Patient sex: M
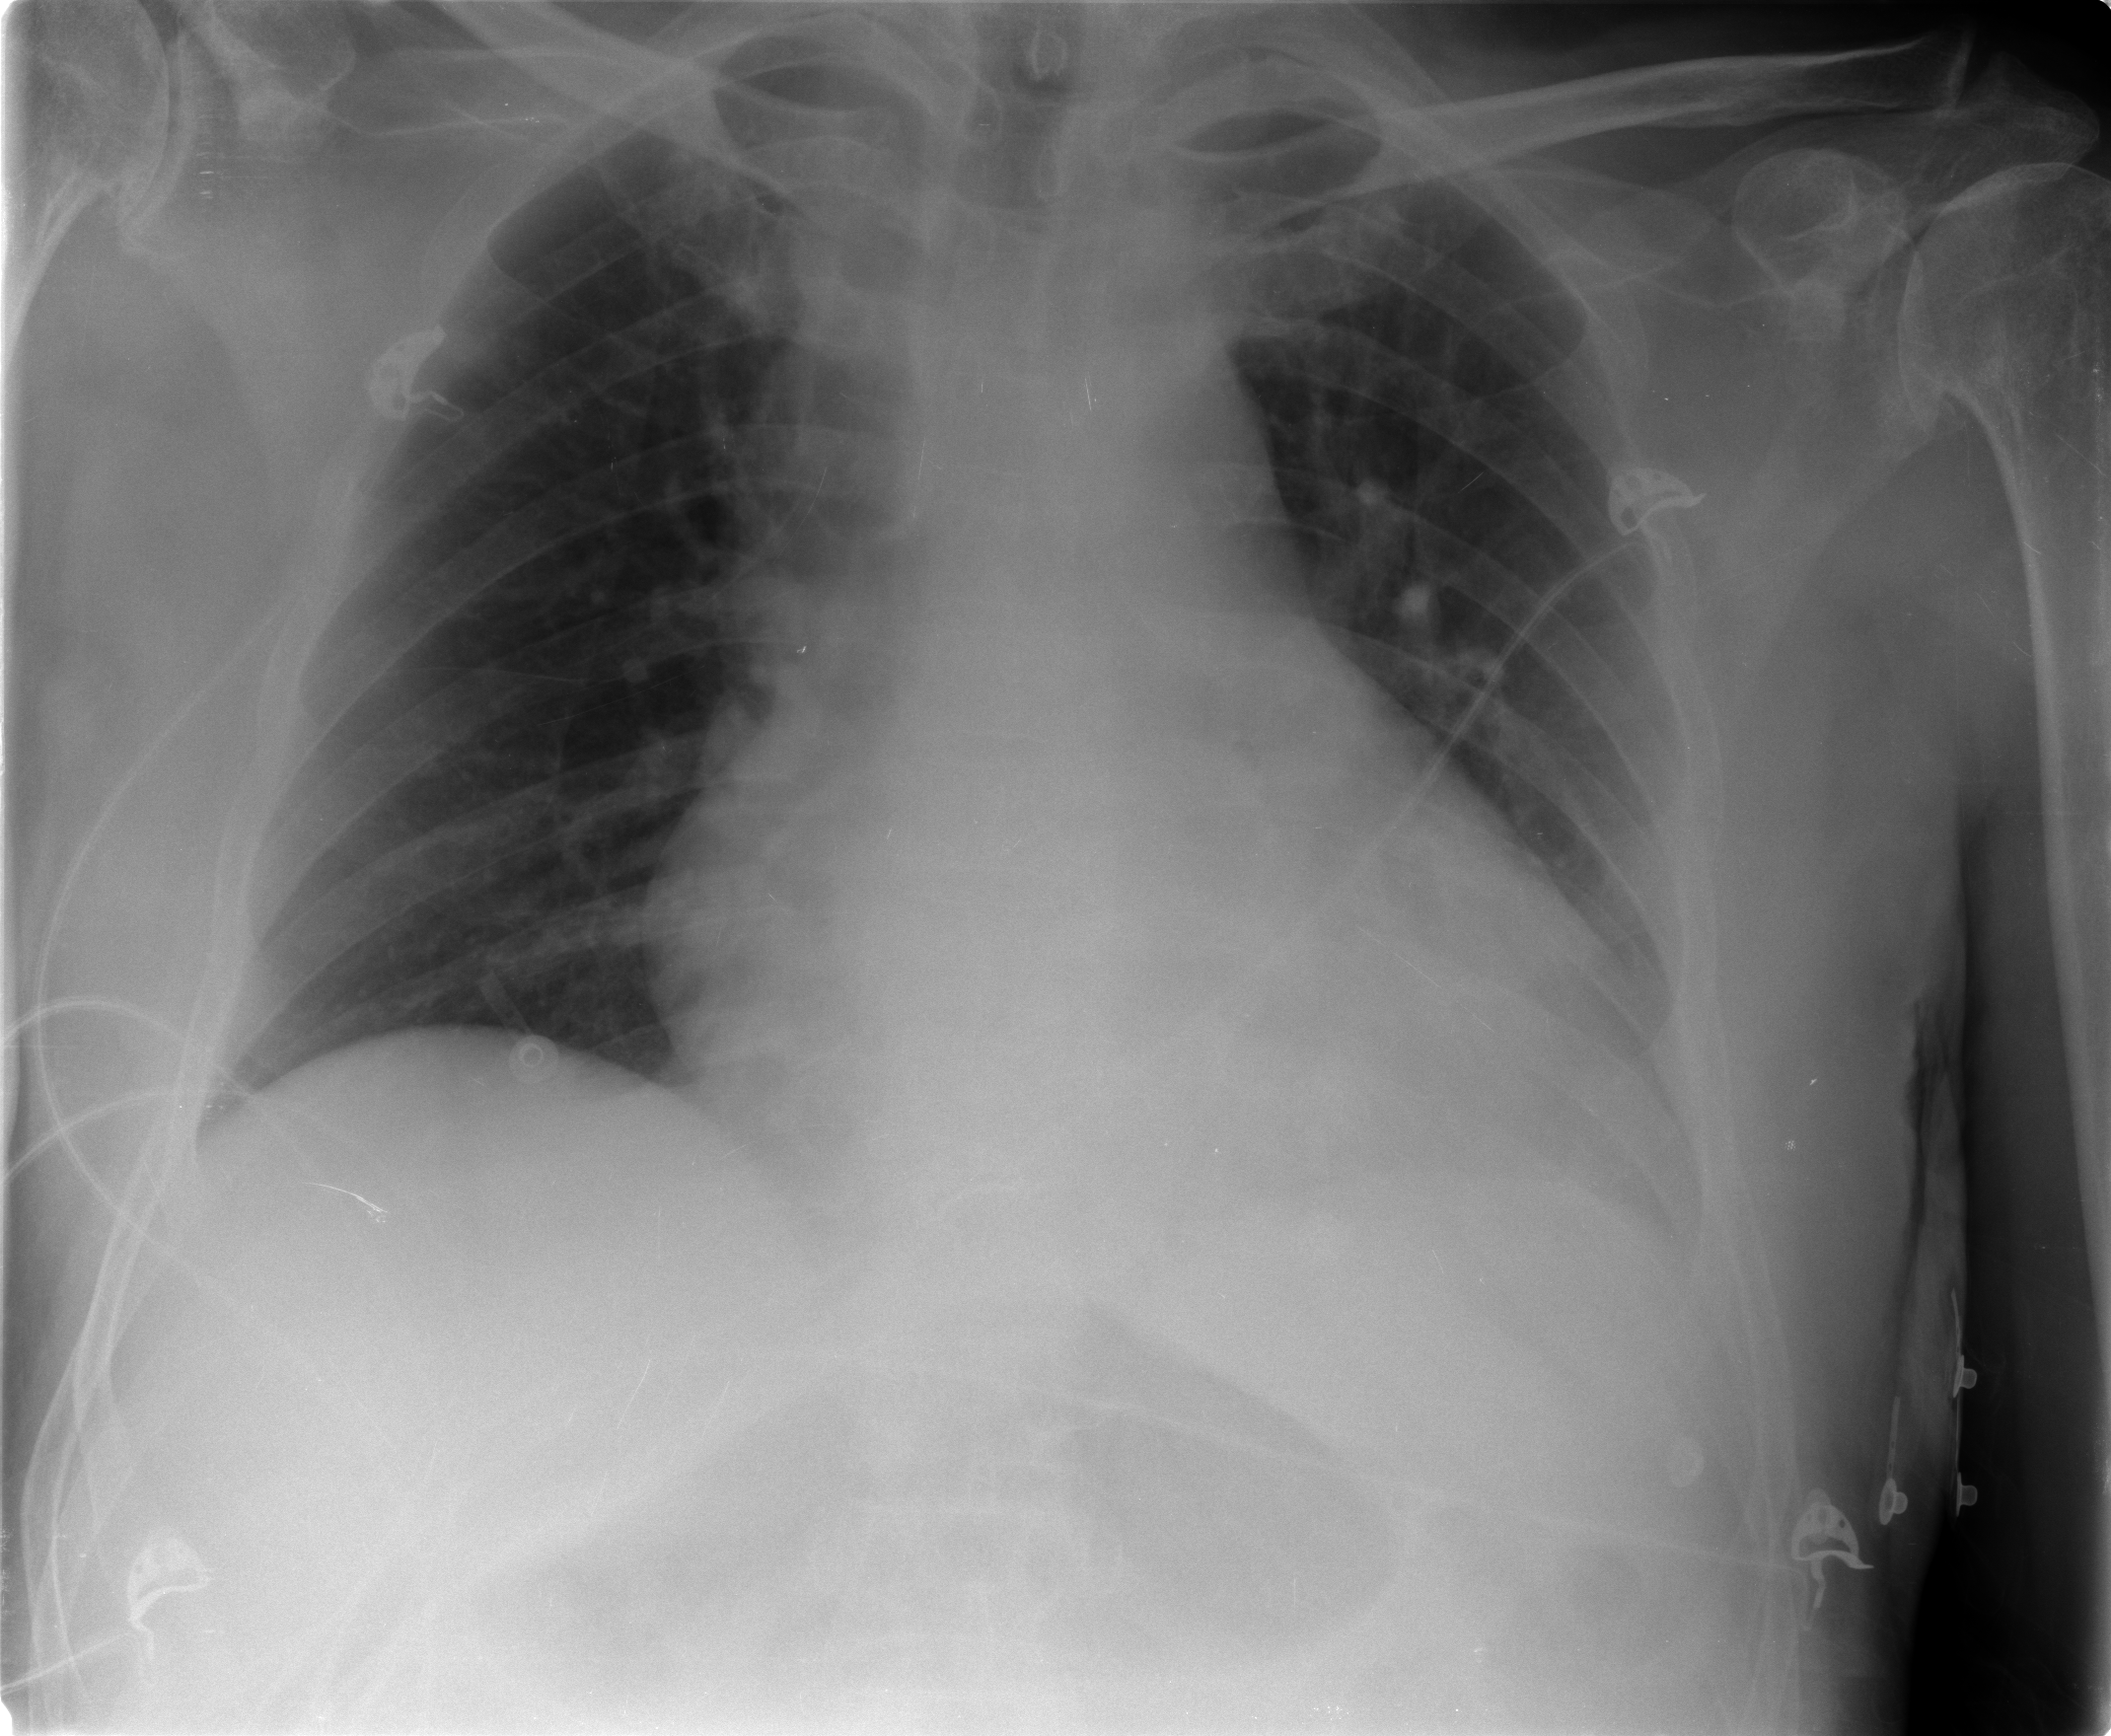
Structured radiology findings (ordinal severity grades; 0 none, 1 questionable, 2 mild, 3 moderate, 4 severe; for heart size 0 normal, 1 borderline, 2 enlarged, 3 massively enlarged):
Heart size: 2
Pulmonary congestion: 2
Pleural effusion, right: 0
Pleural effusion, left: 2
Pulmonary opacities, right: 0
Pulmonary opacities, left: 0
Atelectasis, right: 0
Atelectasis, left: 2